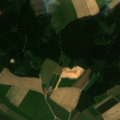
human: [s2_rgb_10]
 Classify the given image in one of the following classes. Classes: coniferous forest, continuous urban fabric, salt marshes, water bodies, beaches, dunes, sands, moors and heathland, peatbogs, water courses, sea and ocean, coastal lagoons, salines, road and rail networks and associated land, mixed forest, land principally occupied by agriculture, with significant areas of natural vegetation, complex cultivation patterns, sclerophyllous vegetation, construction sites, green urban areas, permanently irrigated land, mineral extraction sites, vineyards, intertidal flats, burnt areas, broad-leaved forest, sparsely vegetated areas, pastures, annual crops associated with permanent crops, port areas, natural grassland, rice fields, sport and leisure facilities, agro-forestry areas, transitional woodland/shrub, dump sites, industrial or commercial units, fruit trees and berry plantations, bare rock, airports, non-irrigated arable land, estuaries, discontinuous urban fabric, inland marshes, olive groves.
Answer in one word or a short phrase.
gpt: non-irrigated arable land, pastures, complex cultivation patterns, coniferous forest